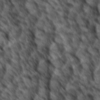
Label: not_dusty